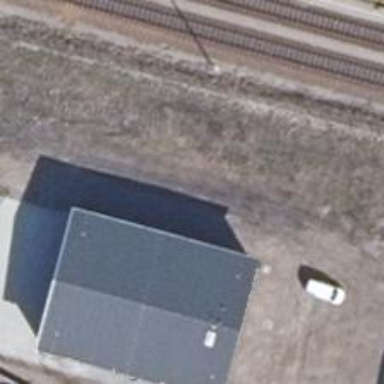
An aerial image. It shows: Service building.